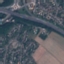
Label: Highway